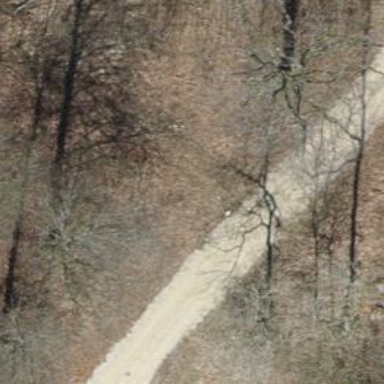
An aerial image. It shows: Track road with grade3 tracktype.